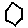
Label: hexagon